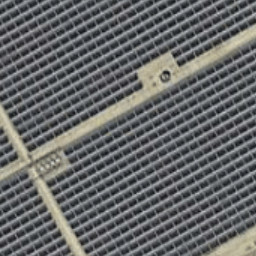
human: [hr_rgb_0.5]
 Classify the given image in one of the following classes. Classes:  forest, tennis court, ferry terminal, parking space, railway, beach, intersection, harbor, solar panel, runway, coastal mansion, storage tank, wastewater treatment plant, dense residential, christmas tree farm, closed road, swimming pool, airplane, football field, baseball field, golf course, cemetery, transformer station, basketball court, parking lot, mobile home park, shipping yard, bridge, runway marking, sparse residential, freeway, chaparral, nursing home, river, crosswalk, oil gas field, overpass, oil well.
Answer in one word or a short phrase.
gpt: solar panel